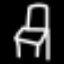
Label: chair